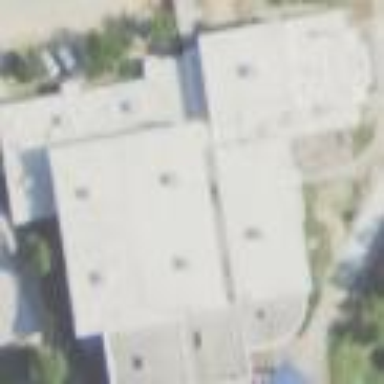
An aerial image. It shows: School building.